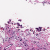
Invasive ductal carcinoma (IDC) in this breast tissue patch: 0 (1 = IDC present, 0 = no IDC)